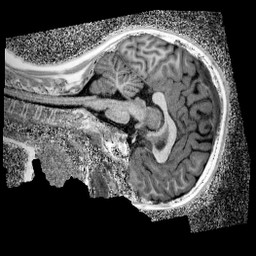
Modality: UNIT1_denoised
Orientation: sagittal
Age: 11
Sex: female
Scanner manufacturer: siemens
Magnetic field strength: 3 T
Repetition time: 4 s
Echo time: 0.00299 s